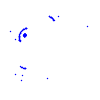
Particle: proton